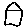
Label: house